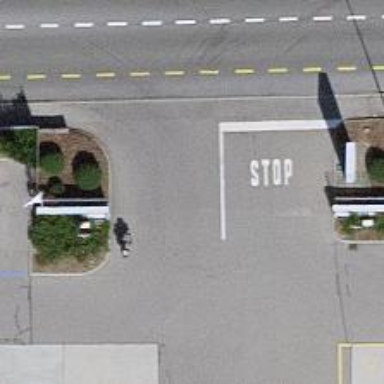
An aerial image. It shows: Road with stop sign.